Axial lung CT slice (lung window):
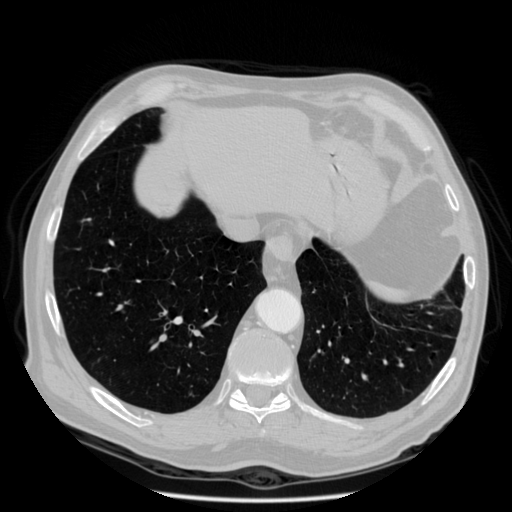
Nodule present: no